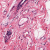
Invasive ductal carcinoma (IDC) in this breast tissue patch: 0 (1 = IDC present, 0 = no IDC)